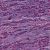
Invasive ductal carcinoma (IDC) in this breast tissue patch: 1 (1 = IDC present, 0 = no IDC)